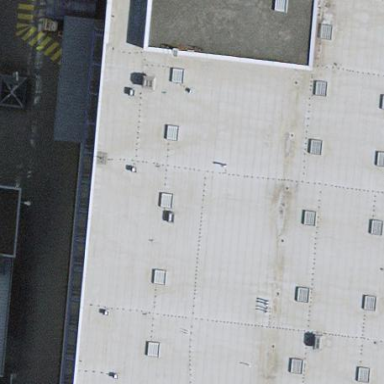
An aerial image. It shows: Industrial building.